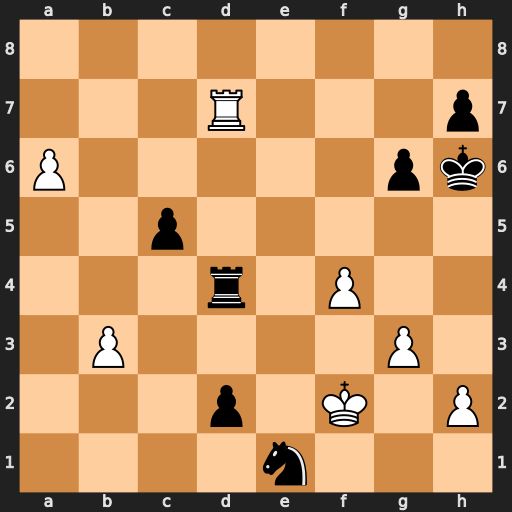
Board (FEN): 8/3R3p/P5pk/2p5/3r1P2/1P4P1/3p1K1P/4n3
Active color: w
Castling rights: -
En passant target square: -
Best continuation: Rxd4 cxd4 Ke2 d1=R Kxd1